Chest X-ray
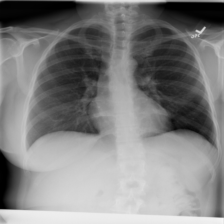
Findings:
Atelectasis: negative
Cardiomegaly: negative
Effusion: negative
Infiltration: negative
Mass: negative
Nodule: negative
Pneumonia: negative
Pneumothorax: negative
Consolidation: negative
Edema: negative
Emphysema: negative
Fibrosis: negative
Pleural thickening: negative
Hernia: negative